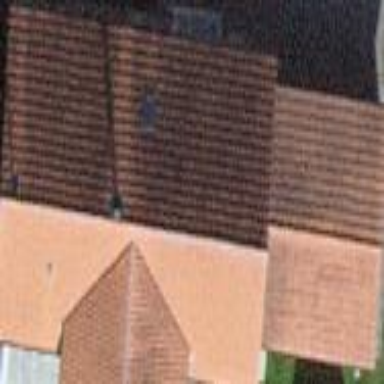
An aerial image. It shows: Simple and straightforward house.